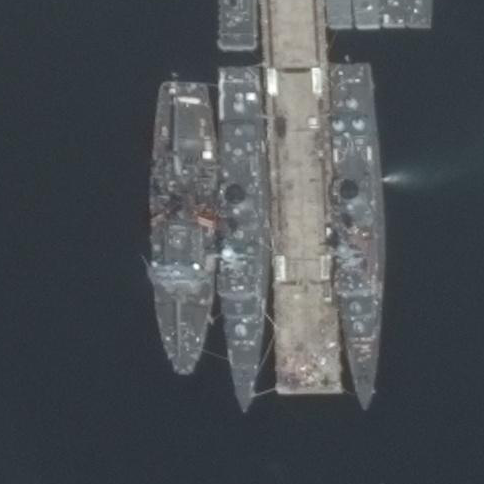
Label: cruiser